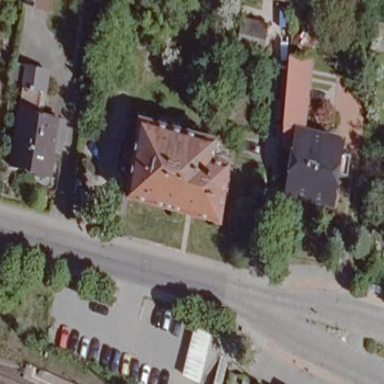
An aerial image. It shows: Charming apartments building with mansard roof design.